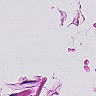
Metastatic tissue present: no